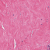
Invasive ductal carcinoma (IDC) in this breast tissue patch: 0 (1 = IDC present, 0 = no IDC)